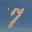
Label: 7